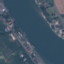
Label: River